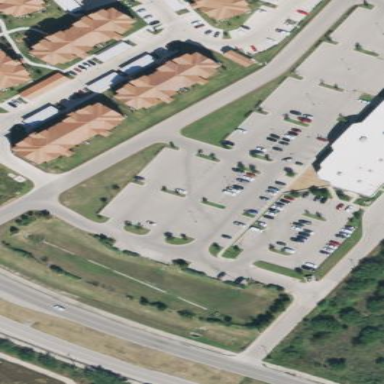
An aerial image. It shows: Parking area with asphalt surface.